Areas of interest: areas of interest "Zhengtie Swimming Pool"
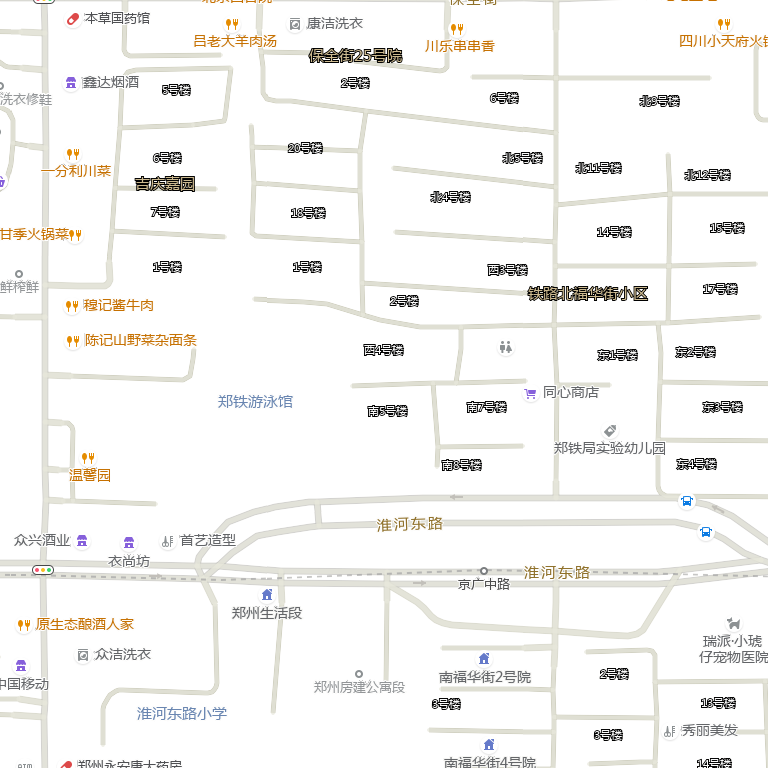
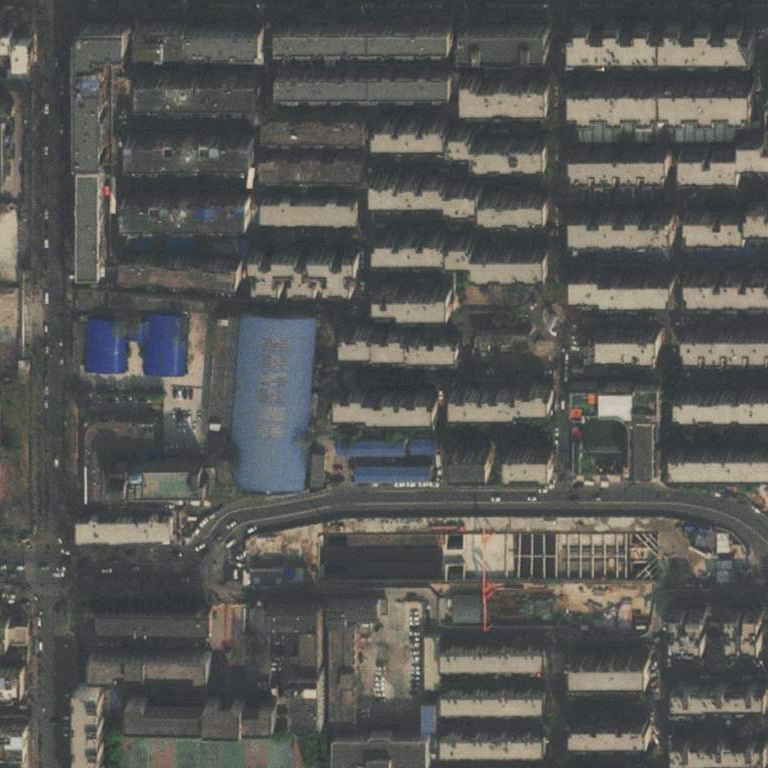